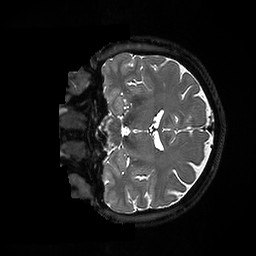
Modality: T2w
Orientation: coronal
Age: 51
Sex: female
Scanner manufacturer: ge
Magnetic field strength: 3 T
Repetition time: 3.202 s
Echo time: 0.06589 s